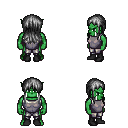
a pixel art fantasy rpg character, male body template, orc, green skin, steel chest armor, metal pants, gray unkempt hairstyle, black shoes, four views (front, back, left, right), 2x2 character sprite sheet, small pixel art, hard edges, no anti-aliasing